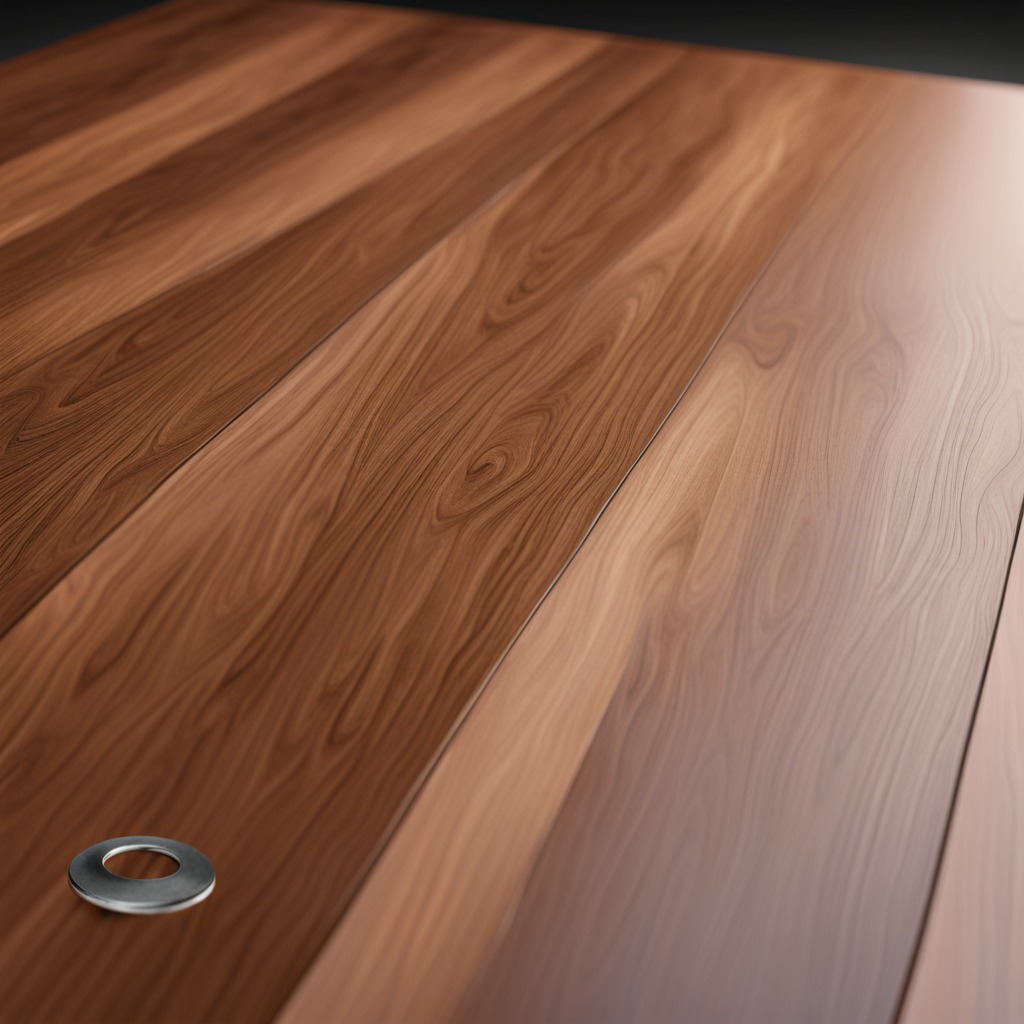
A flat metal washer is lying on the wooden table in a carpentry studio.